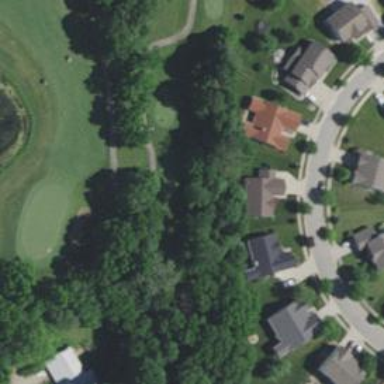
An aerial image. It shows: Path for golf carts.